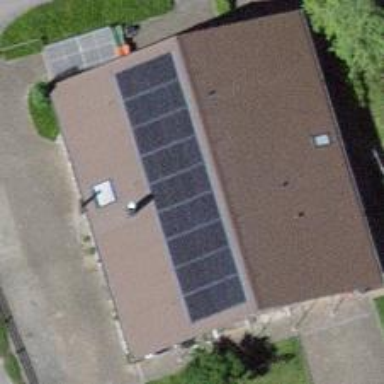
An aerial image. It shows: Solar power generator using photovoltaic panels.